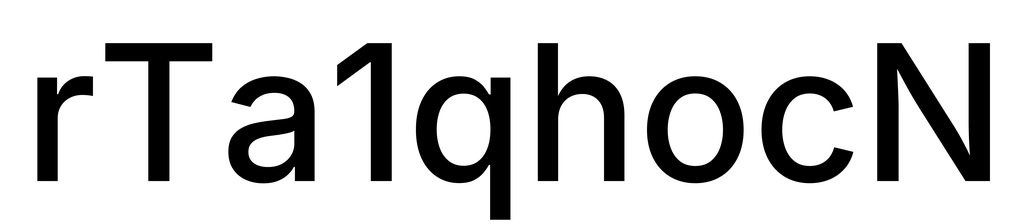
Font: Inter_Medium